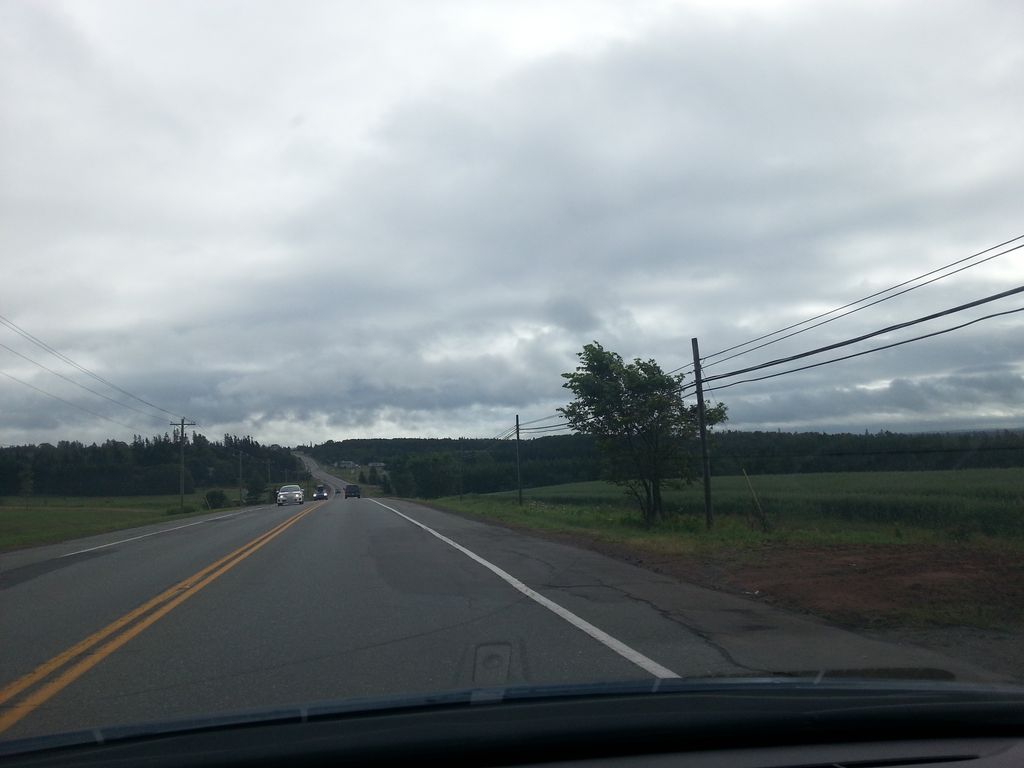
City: charlottetown